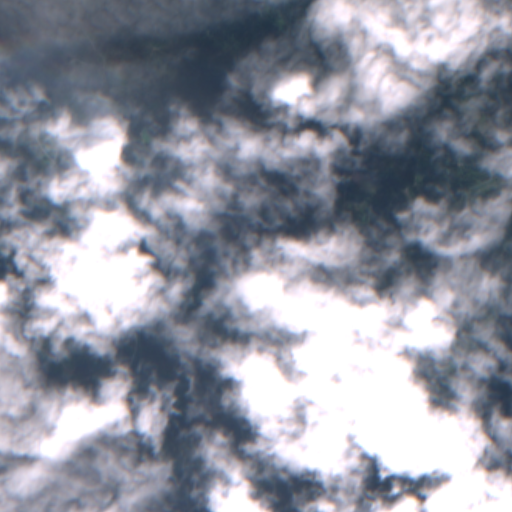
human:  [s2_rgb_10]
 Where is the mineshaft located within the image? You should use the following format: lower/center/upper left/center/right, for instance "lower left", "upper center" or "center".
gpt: The mineshaft is located in the center left of the image.
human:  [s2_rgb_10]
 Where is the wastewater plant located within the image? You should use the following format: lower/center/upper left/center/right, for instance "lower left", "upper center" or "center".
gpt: The wastewater plant is located in the center left of the image.
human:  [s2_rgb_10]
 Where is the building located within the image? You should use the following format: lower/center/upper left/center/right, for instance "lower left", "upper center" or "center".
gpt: There is no building in the image.